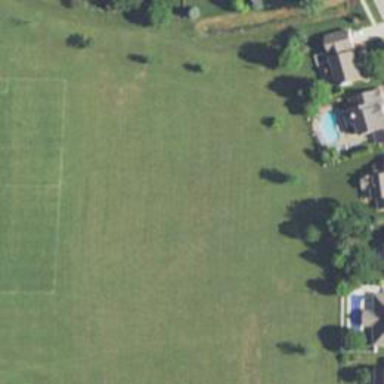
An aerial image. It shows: Soccer pitch designated for leisure and sports activities.